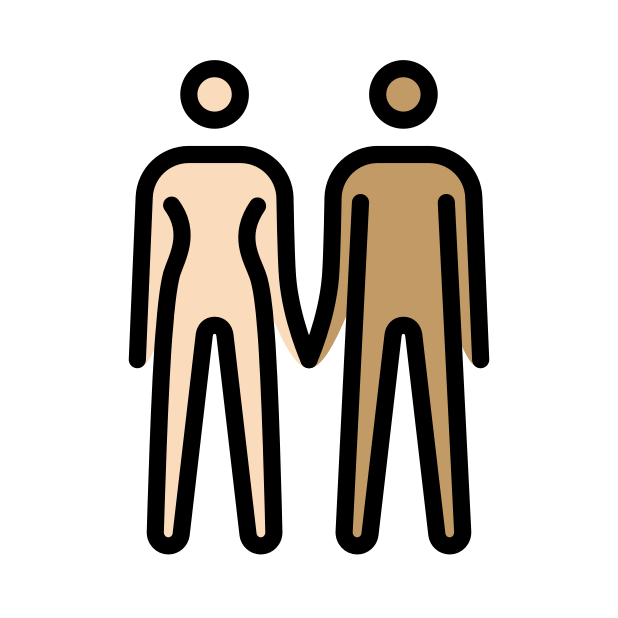
woman and man holding hands: light skin tone, medium skin tone